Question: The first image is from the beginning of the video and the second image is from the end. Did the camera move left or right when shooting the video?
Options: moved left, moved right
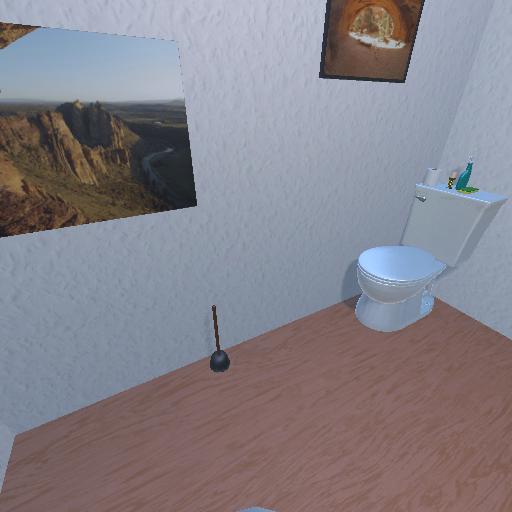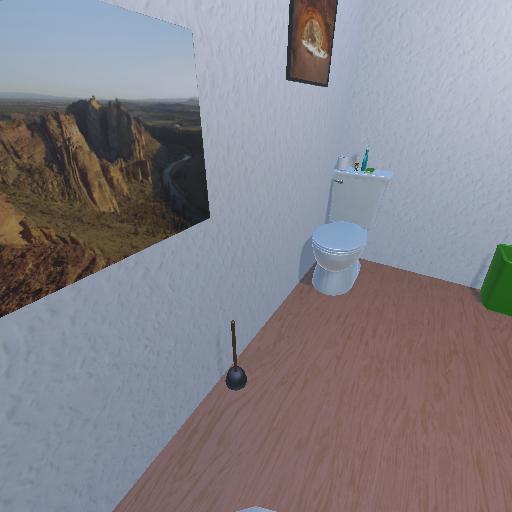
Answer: moved left